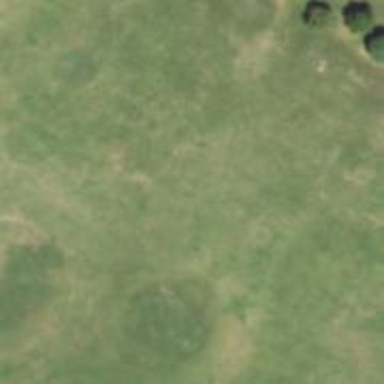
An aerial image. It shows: Rough area on grassy golf course.